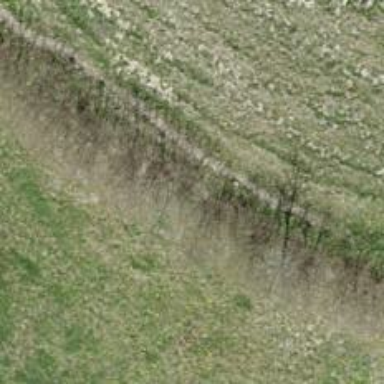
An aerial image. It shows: Hedge acting as barrier.